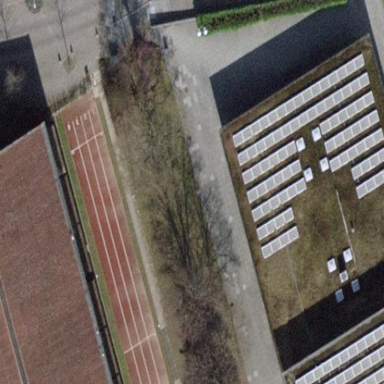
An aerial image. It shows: School building.